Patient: sex F, age 67
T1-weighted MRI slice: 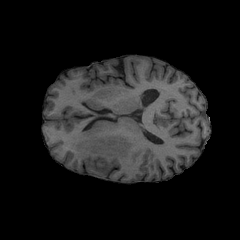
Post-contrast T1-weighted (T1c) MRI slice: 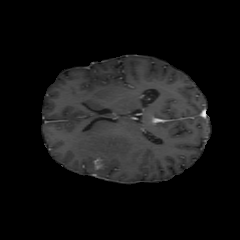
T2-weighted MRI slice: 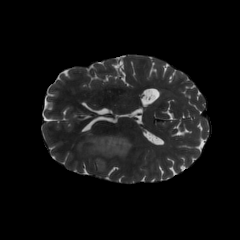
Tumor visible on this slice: yes
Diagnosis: Astrocytoma, IDH-mutant
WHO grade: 4